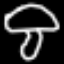
Label: mushroom